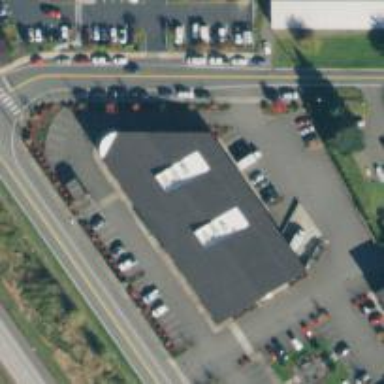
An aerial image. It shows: Furniture shop housed in building.